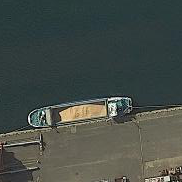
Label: Sand_carrier